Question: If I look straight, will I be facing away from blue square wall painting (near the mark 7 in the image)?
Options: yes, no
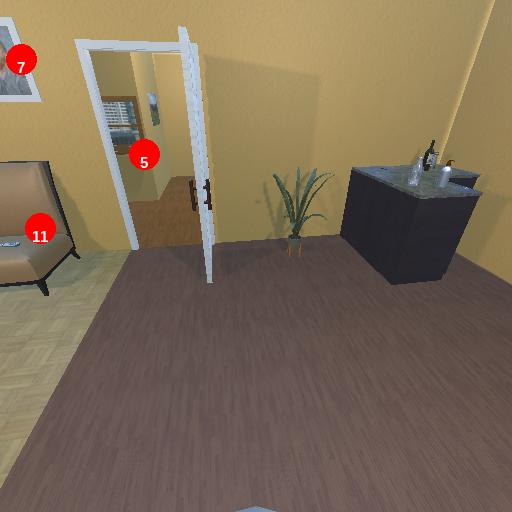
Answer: yes